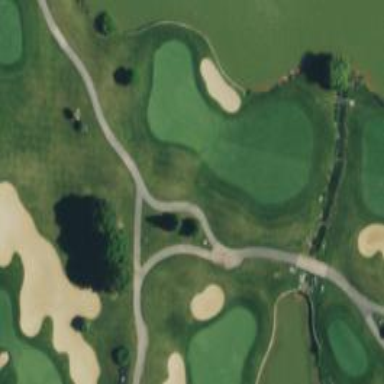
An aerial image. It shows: Service road used as golf cart path.